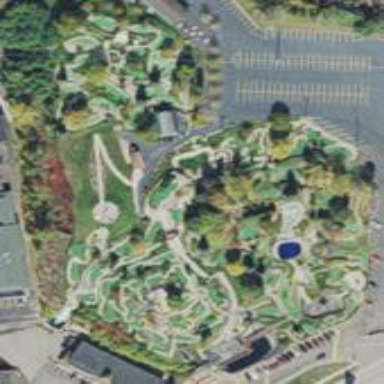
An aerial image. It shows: Miniature golf course.